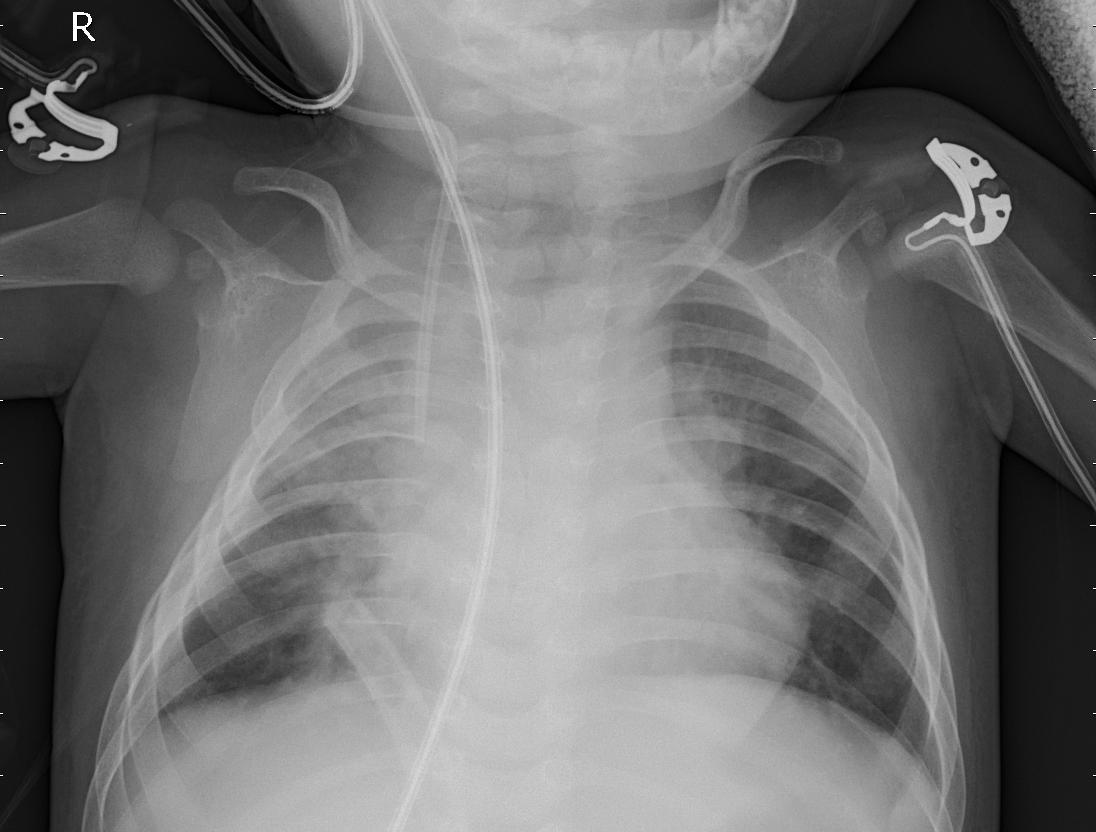
Diagnosis: PNEUMONIA